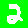
Digit: 2